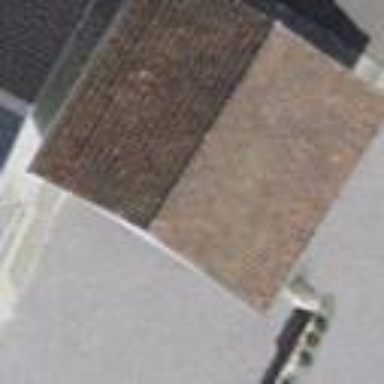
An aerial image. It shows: Hut with tile roof.